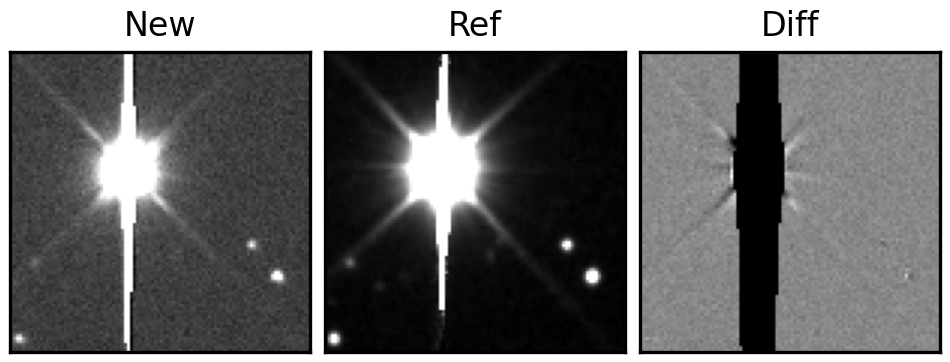
Label: bogus